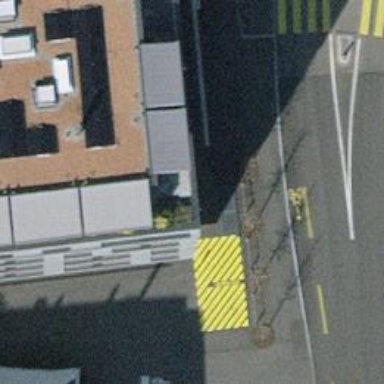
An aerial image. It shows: Bicycle parking facility.